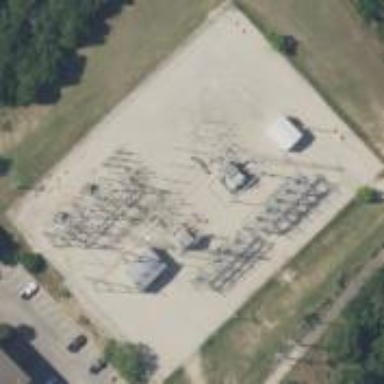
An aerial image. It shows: Outdoor power substation surrounded by fence. The substation is specifically for distribution purposes.